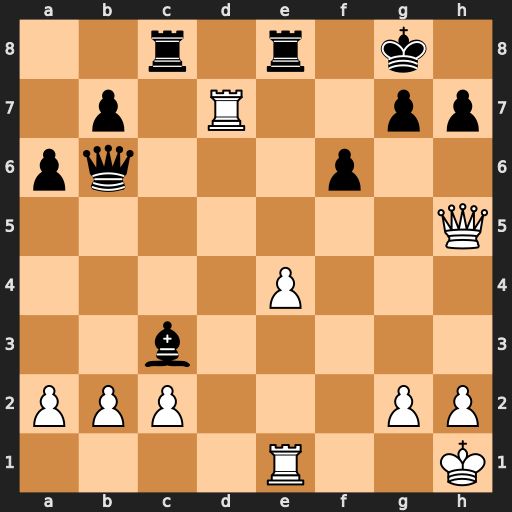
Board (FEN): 2r1r1k1/1p1R2pp/pq3p2/7Q/4P3/2b5/PPP3PP/4R2K
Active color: w
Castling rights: -
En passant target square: -
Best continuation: Qf7+ Kh8 Qxg7#